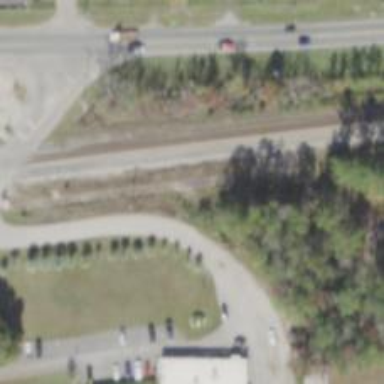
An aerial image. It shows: Abandoned railway spur for freight transportation. The railway used to transport steel.